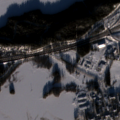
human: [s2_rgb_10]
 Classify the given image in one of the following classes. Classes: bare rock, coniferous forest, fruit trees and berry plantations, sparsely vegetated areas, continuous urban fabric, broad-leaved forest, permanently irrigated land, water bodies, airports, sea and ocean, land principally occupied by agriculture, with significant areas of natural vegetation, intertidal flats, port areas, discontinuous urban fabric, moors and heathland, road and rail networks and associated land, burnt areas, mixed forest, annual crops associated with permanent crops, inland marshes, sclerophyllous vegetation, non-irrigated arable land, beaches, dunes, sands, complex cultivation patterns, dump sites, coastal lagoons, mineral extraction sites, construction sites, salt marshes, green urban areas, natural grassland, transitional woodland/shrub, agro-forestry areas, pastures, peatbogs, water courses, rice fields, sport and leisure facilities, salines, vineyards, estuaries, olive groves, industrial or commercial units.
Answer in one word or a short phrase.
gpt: discontinuous urban fabric, road and rail networks and associated land, land principally occupied by agriculture, with significant areas of natural vegetation, coniferous forest, water bodies